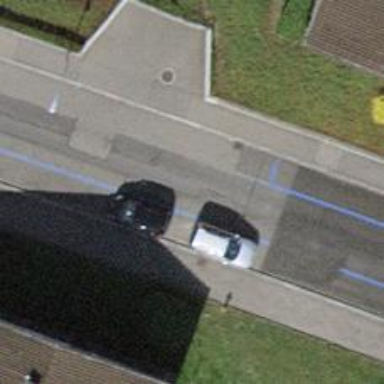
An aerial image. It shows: Residential road with asphalt surface and separate sidewalk.